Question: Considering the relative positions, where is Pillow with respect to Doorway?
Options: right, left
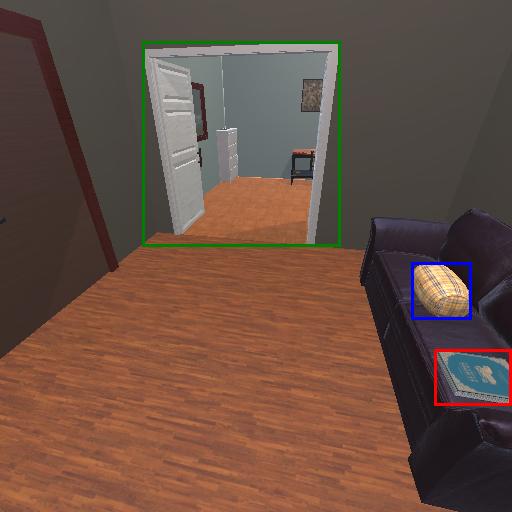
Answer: right